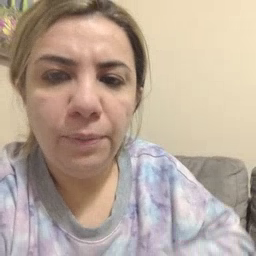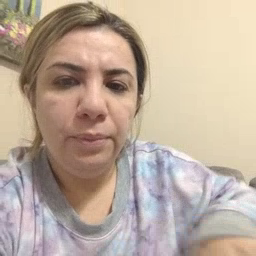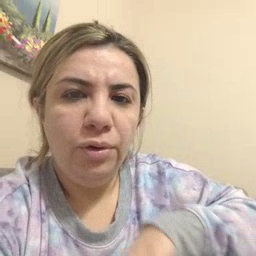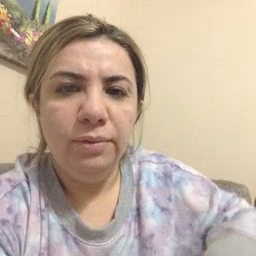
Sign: pool